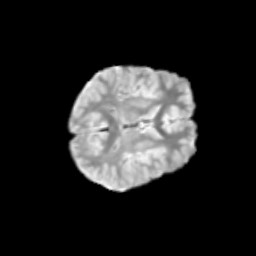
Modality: T2w
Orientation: axial
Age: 9
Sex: male
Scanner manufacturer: siemens
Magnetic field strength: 3 T
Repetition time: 3.8 s
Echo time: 0.07 s